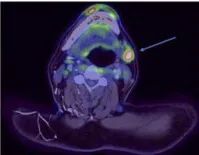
PET/CT images in axial and coronal reconstruction. The target lesion is indicated by an arrow. FDG avidity is expressed by the Deauville score (DS). Before initiation of MEPED, DS: 4 (A, B).
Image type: radiology (pet)